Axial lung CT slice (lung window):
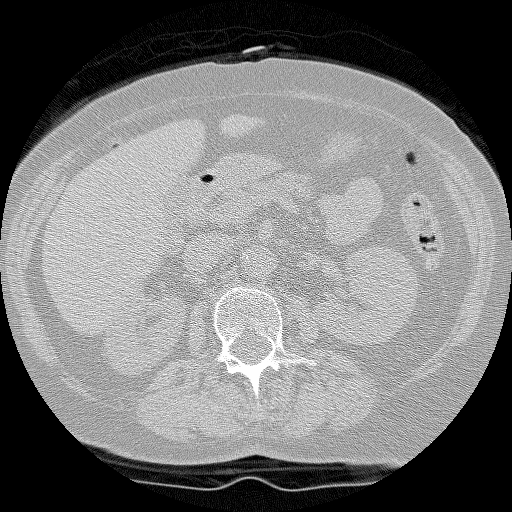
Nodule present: no